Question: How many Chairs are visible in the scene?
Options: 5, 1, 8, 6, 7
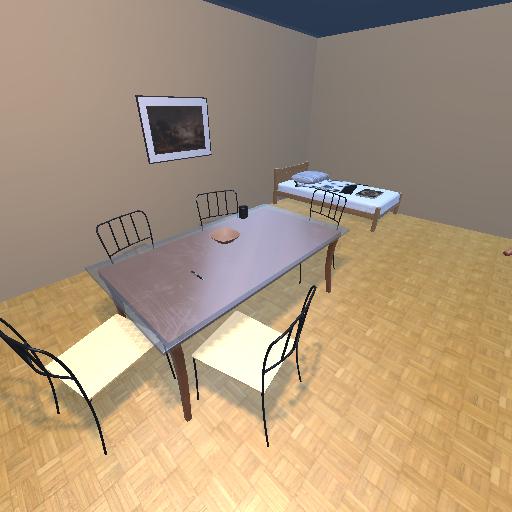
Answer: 5